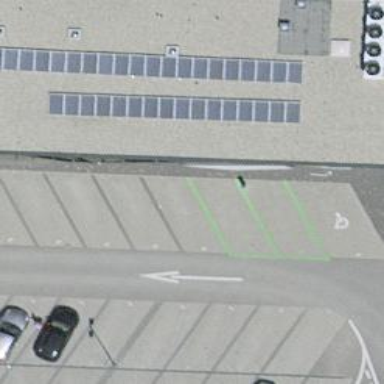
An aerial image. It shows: Charging station.